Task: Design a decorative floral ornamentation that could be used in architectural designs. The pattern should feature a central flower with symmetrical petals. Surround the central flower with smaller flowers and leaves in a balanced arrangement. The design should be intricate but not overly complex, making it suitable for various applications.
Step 501:
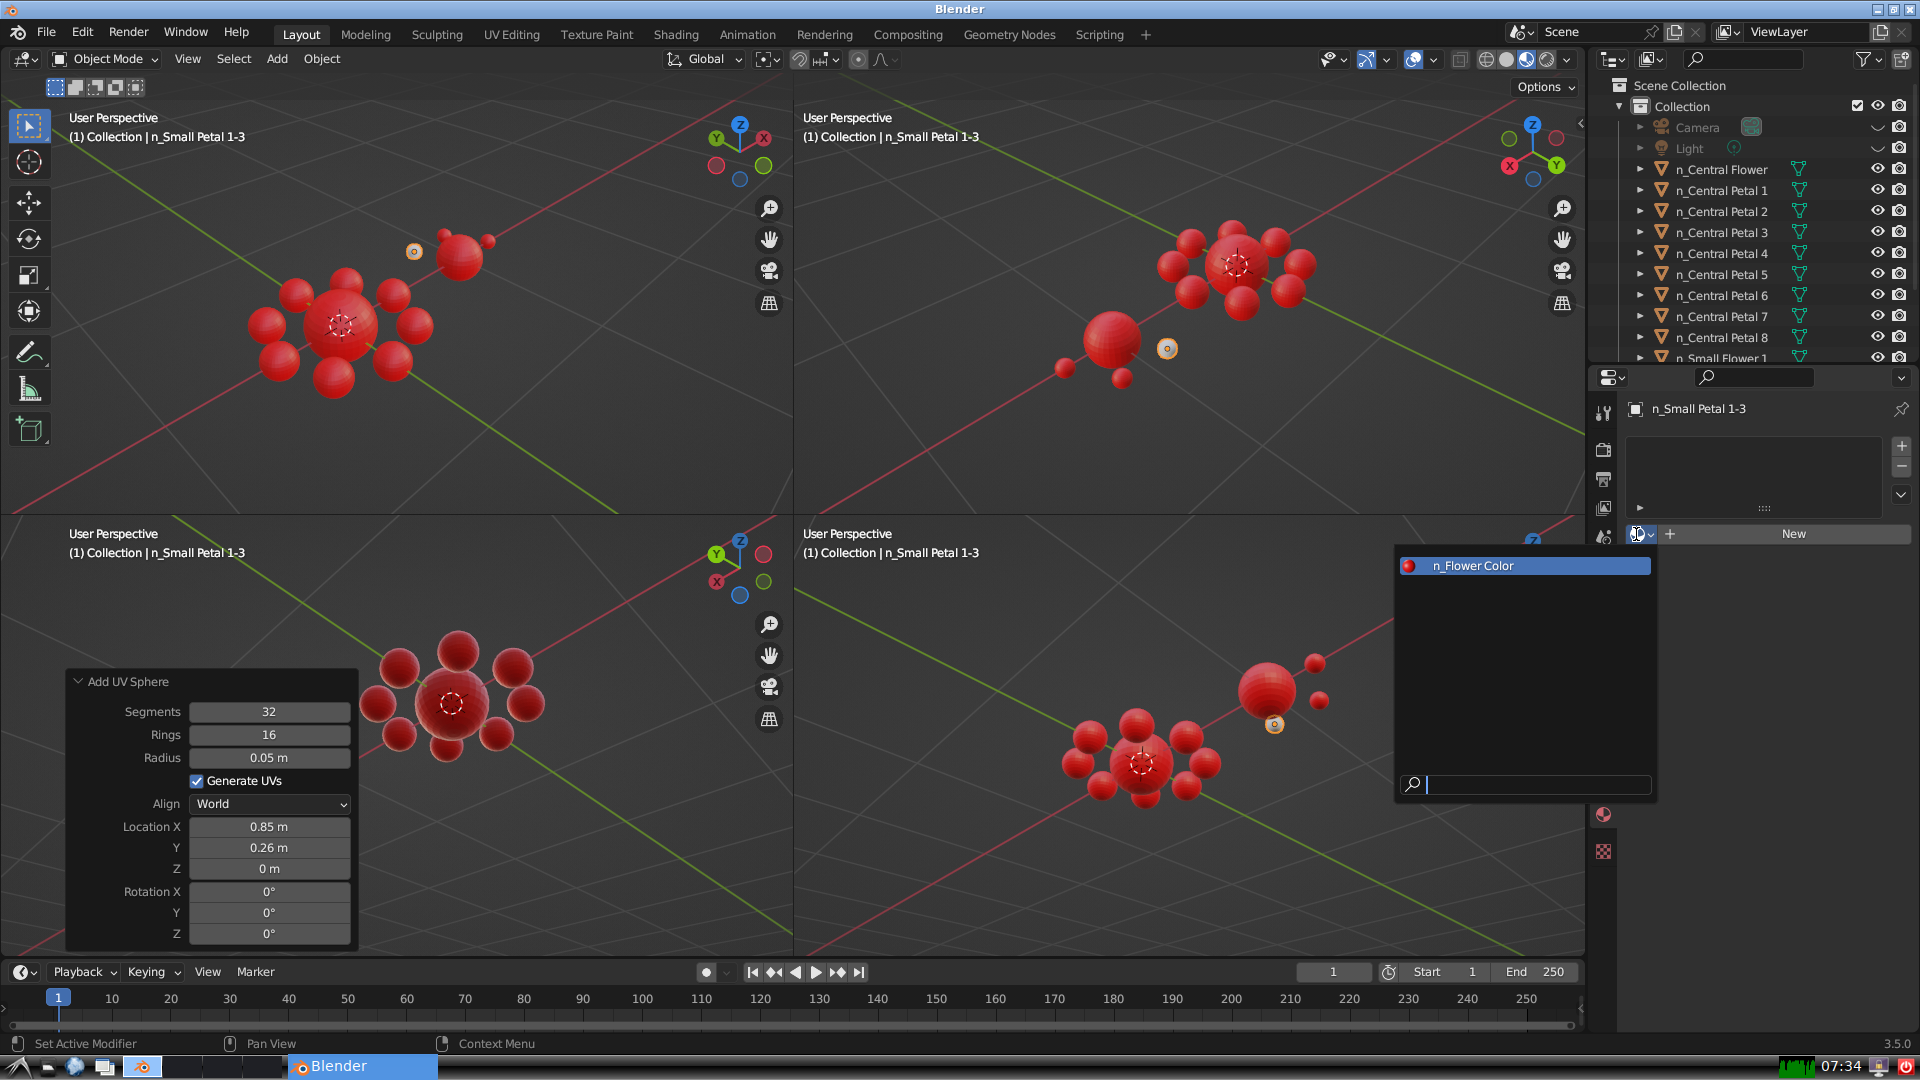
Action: input_text: n_Flower Color